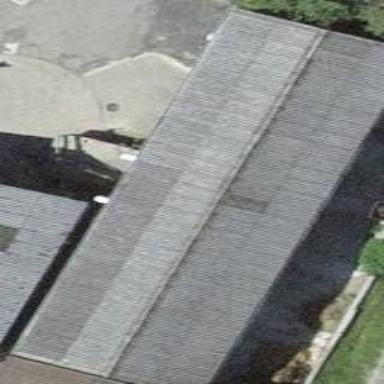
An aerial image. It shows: Sty building.